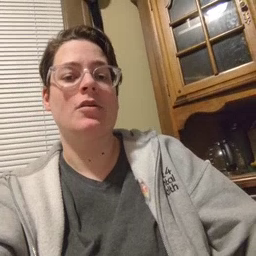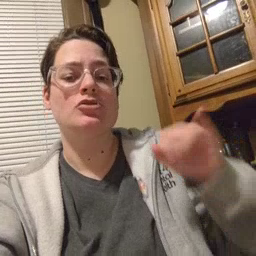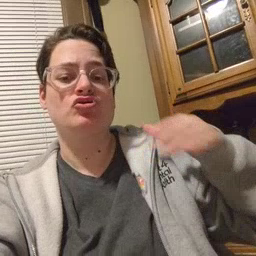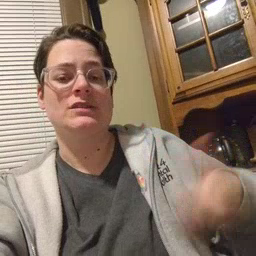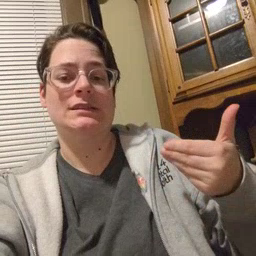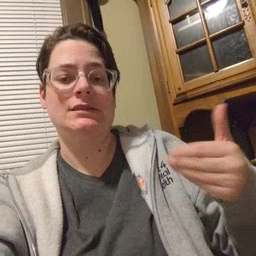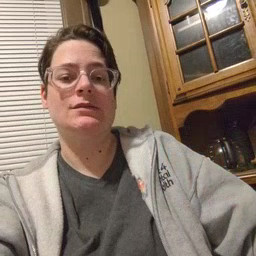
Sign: jeans